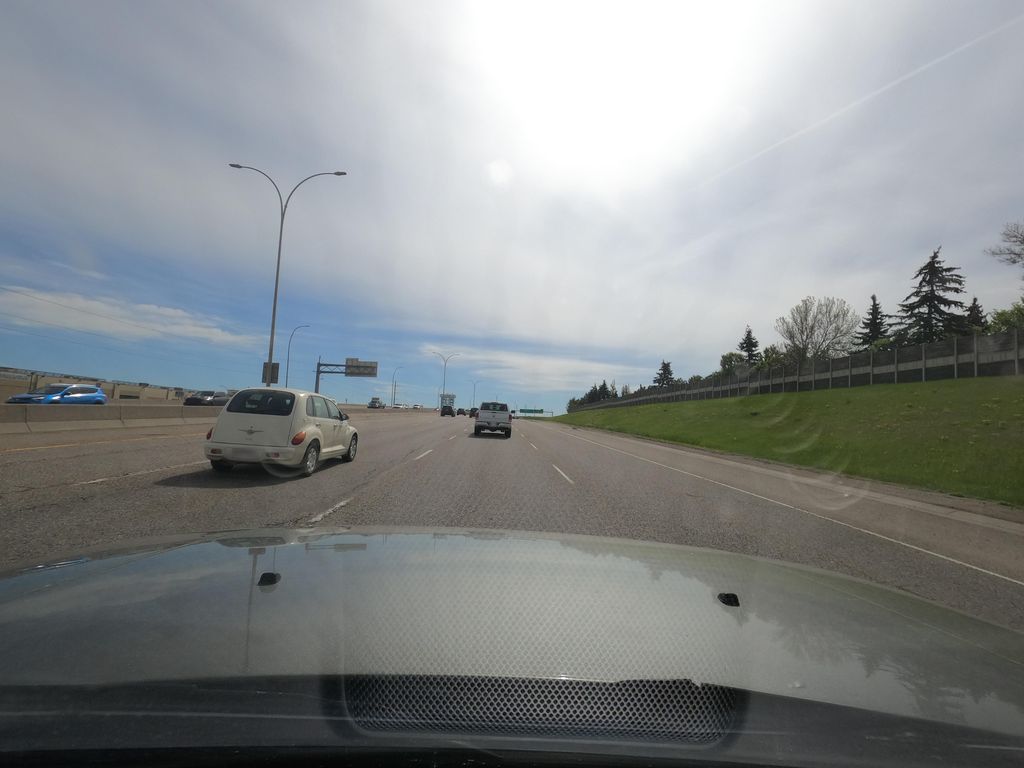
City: calgary